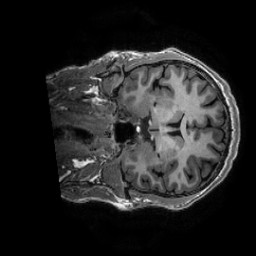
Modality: T1w
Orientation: coronal
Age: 26
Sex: male
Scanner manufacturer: ge
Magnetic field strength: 3 T
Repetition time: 0.0073 s
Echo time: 0.003 s